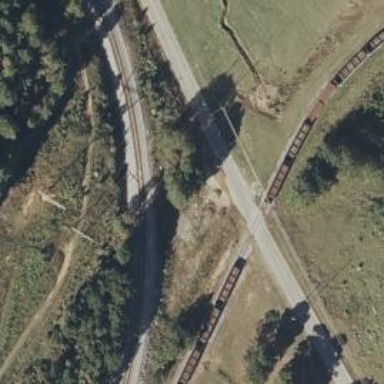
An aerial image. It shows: Level crossing along the railway.